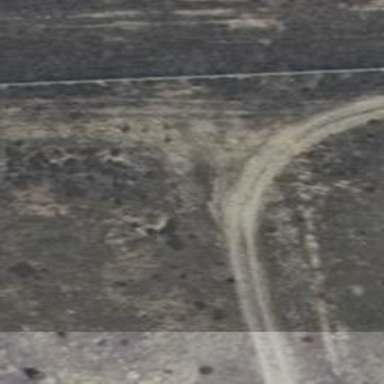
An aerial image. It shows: Track road with grade3 tracktype.